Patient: sex F, age 71
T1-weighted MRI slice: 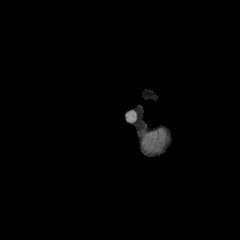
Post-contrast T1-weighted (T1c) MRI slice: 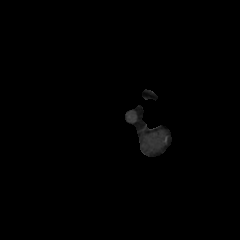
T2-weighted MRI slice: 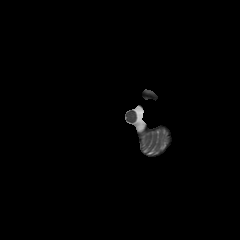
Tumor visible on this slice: no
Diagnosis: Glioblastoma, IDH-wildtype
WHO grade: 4